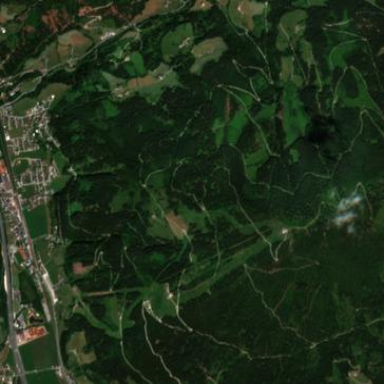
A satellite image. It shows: Forest.